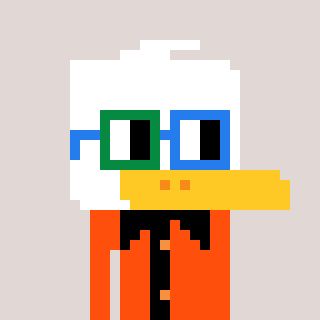
a pixel art character with square green and blue glasses, a duck-shaped head and a orange-colored body on a warm background